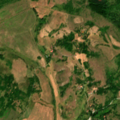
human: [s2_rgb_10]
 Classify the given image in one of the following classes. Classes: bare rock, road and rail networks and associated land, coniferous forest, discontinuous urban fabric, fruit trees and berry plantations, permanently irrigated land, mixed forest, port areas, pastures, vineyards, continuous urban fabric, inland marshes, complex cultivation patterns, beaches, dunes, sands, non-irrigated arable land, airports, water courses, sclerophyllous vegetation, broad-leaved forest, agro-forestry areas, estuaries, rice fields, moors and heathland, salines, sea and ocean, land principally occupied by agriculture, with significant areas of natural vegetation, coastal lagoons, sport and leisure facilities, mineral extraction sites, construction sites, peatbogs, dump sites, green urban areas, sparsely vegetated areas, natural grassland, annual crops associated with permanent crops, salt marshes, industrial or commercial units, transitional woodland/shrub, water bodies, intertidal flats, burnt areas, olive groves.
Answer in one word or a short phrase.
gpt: pastures, land principally occupied by agriculture, with significant areas of natural vegetation, broad-leaved forest, mixed forest, natural grassland